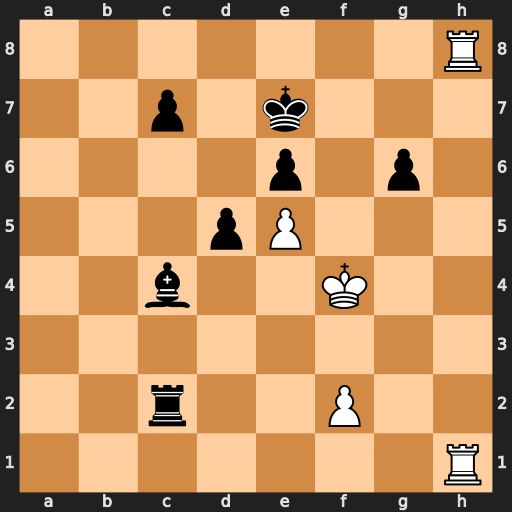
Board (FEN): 7R/2p1k3/4p1p1/3pP3/2b2K2/8/2r2P2/7R
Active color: w
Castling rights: -
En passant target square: -
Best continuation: R1h7#